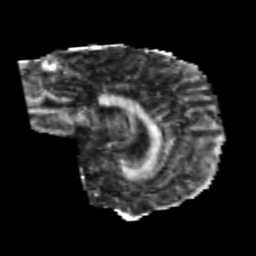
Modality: FA
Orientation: sagittal
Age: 24
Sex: female
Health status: healthy
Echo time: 0.074 s